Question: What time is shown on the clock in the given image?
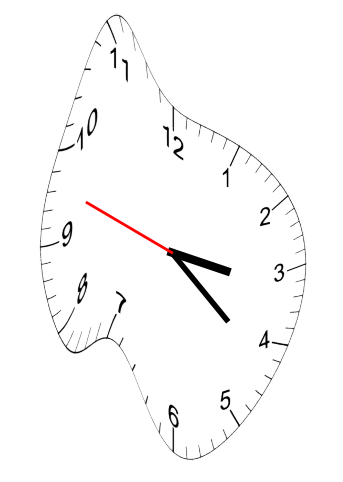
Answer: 03:21:48